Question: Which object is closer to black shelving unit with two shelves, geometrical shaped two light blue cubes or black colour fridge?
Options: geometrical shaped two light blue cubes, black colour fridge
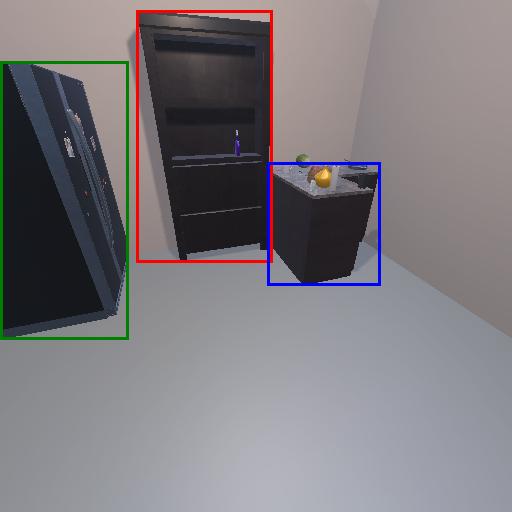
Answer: geometrical shaped two light blue cubes